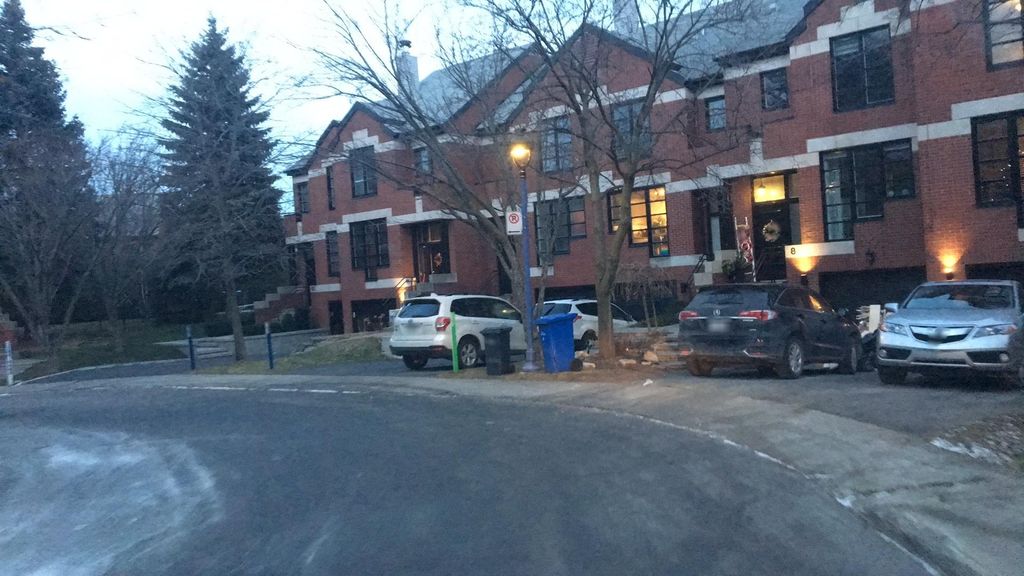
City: montreal